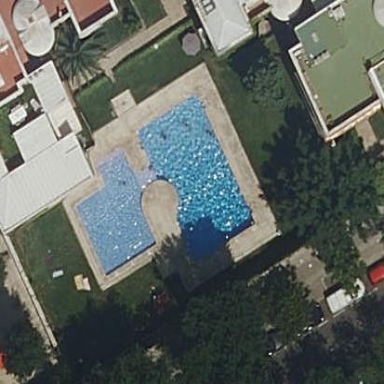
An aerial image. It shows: Swimming pool located in leisure land.